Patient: sex M, age 45
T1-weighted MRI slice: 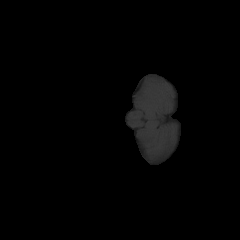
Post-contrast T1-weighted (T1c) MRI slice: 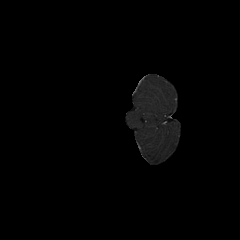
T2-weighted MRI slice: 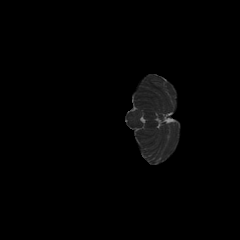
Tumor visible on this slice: no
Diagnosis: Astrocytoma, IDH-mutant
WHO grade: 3